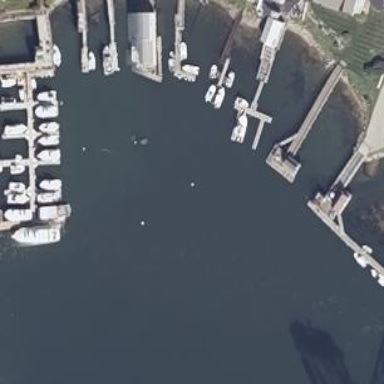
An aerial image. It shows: Man-made pier.